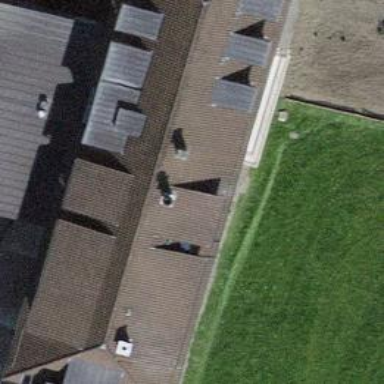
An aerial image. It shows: Nursing home.